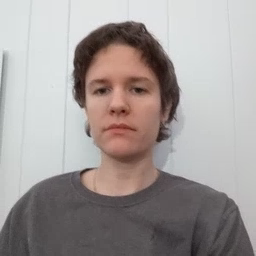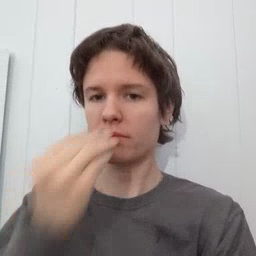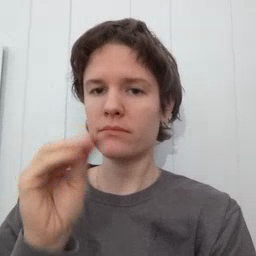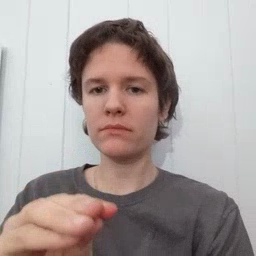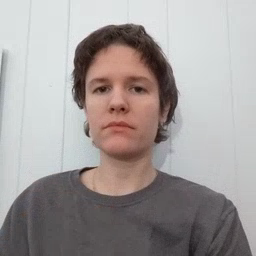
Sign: kiss